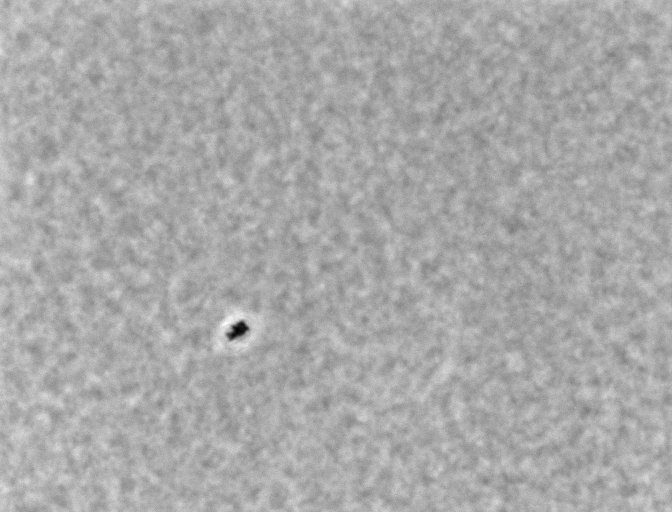
Listeria innocua